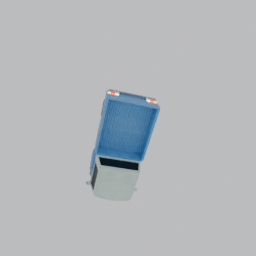
Label: mechanical